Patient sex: M
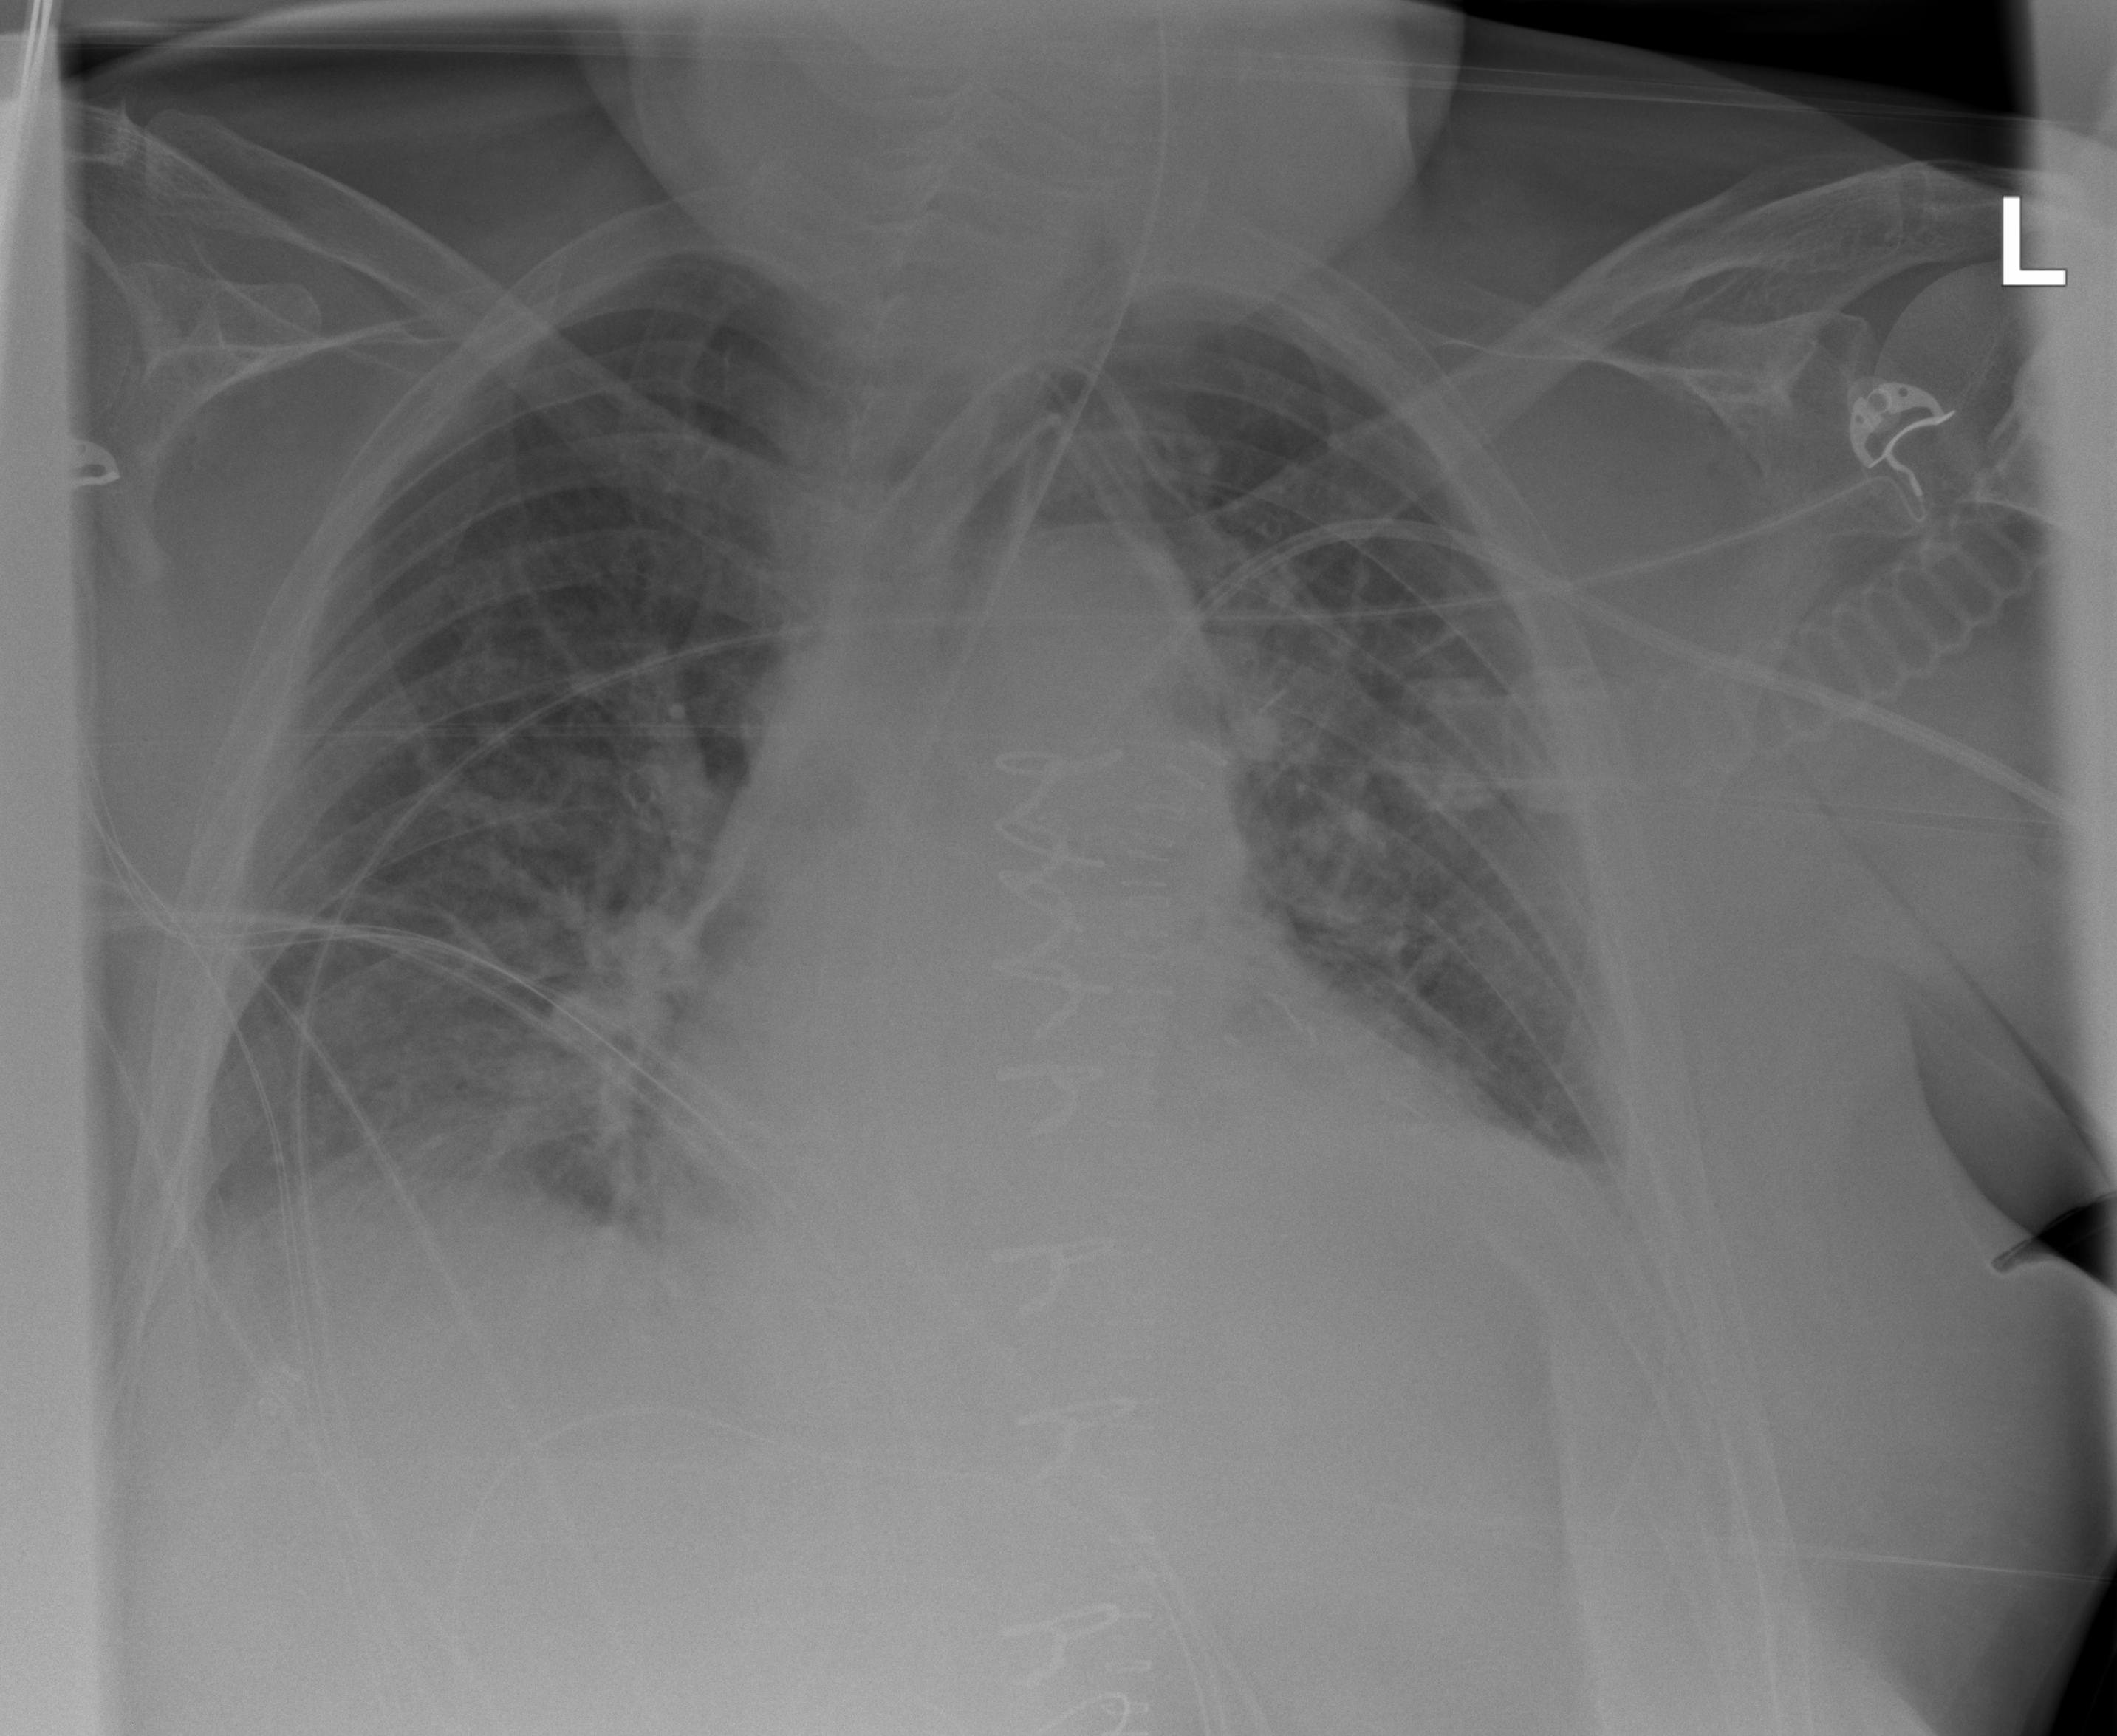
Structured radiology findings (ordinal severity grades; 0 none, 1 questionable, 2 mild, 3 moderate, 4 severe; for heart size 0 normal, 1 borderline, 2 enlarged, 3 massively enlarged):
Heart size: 2
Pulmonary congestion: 2
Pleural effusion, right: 0
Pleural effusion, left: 2
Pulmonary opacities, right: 0
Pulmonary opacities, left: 0
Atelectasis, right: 2
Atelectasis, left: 2